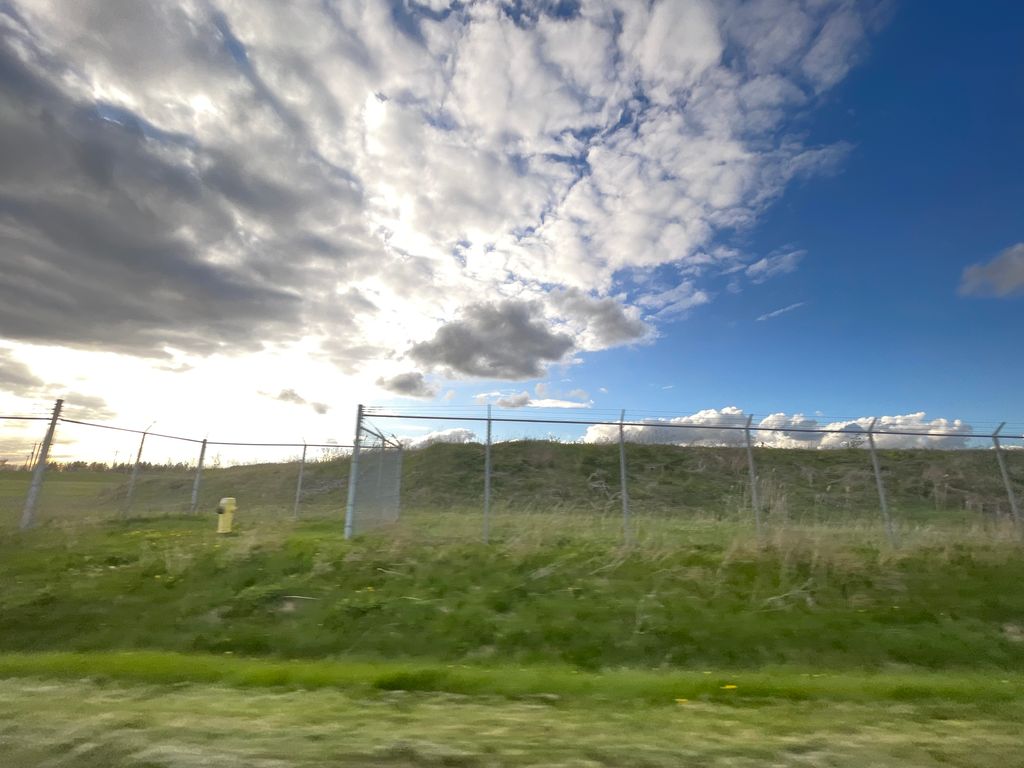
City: kitchener-waterloo